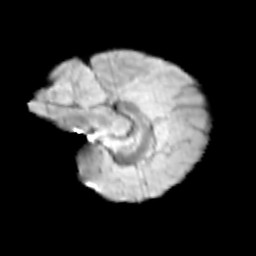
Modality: T2w
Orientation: sagittal
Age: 13
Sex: female
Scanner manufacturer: siemens
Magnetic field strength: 3 T
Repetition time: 3.8 s
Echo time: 0.07 s